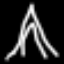
Label: The Eiffel Tower